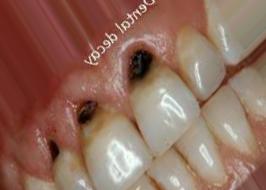
Condition: Caries